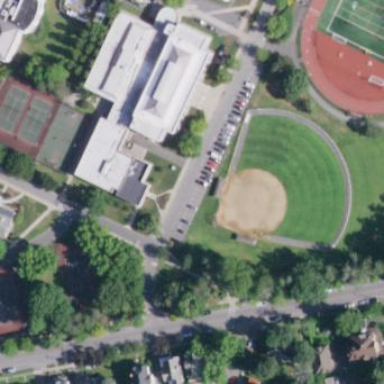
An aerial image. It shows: Softball pitch for leisure and sport activities.